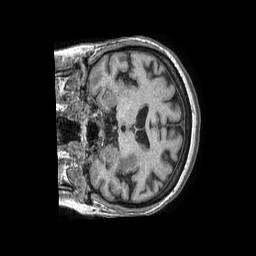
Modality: T1w
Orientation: coronal
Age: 70
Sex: female
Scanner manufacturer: philips
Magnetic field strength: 1.5 T
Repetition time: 0.007693 s
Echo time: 0.003502 s